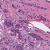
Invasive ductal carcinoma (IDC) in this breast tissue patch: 1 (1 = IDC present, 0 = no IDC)